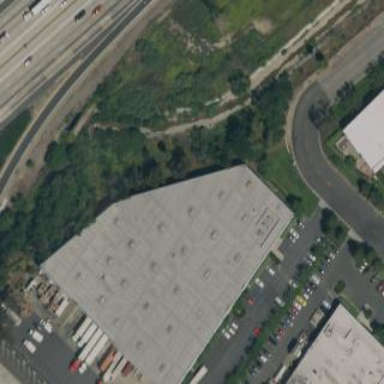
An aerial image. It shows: Warehouse.